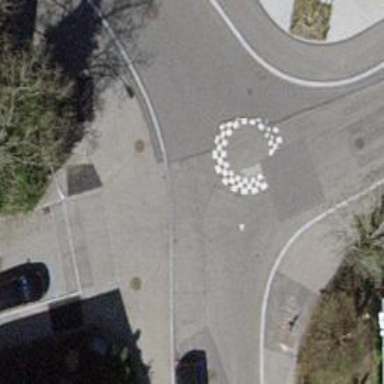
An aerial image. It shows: Unmarked crossing with traffic calming table.